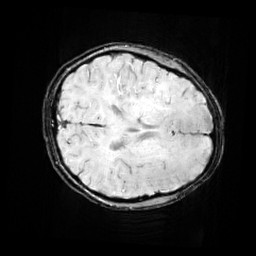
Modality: SWI
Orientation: axial
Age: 12
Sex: female
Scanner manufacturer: siemens
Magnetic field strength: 3 T
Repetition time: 0.027 s
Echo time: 0.02 s